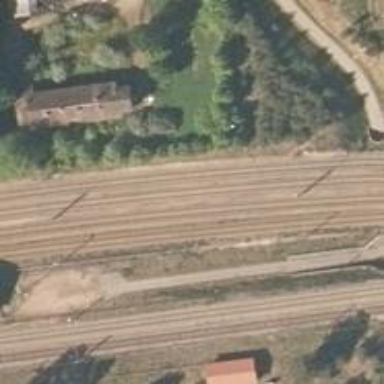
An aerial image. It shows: Rail siding with electrified contact lines.